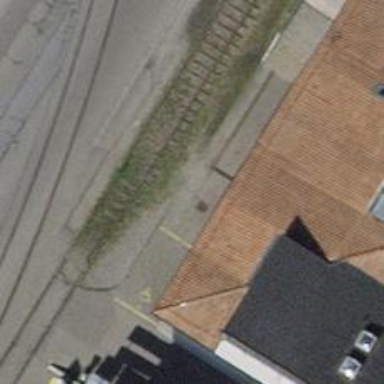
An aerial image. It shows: Railway buffer stop.